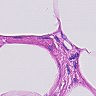
Metastatic tissue present: no